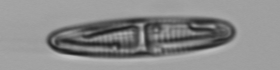
Label: Ephemera